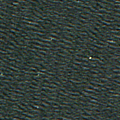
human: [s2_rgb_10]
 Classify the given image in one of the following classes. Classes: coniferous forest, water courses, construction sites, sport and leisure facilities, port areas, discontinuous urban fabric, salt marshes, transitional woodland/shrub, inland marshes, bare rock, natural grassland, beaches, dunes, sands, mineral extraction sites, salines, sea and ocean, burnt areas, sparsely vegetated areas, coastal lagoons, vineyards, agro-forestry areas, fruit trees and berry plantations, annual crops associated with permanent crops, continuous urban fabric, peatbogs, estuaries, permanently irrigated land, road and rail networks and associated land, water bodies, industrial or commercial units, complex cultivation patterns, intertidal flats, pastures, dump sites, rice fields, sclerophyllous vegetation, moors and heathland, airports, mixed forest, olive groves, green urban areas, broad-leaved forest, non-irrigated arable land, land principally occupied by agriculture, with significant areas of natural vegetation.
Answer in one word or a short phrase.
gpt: sea and ocean